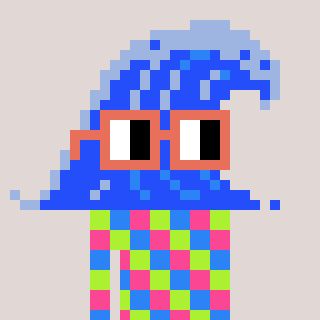
a pixel art character with square orange glasses, a wave-shaped head and a green-colored body on a warm background